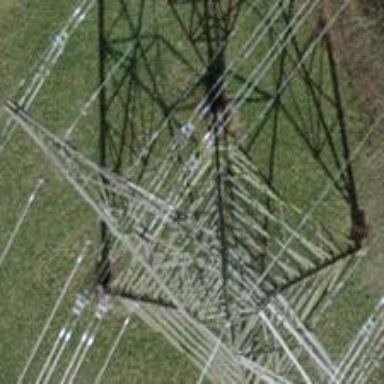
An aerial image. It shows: Power tower.